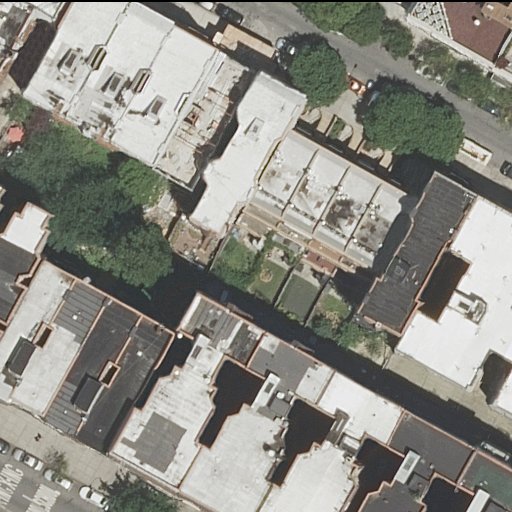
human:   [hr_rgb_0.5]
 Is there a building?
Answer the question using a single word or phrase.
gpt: yes

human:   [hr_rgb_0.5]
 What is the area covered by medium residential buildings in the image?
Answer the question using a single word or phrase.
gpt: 4800m2

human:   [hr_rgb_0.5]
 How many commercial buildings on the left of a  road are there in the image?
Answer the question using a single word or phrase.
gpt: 0

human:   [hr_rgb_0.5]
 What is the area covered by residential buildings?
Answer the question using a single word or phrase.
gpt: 5548m2

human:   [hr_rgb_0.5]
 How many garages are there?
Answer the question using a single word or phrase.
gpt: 0

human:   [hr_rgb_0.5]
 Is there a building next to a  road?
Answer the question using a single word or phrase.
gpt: yes

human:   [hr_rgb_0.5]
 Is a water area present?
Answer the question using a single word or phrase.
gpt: no

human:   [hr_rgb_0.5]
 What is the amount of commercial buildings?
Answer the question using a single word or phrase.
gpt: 0

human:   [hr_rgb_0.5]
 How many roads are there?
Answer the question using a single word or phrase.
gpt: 2

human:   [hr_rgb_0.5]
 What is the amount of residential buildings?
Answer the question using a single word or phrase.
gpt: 26

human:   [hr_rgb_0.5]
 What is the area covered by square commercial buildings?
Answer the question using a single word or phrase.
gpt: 0m2

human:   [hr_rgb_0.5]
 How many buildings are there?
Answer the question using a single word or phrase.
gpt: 26

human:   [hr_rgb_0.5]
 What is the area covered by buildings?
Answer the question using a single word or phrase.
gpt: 5548m2

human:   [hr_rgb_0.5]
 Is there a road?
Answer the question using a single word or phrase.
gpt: yes

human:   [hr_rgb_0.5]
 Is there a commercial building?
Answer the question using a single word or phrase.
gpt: no

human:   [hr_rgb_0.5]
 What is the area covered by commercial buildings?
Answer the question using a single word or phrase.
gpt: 0m2

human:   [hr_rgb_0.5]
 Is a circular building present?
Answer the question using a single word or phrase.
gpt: no

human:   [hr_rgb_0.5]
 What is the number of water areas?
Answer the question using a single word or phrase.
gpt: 0

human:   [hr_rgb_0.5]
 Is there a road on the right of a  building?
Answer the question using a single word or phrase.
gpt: yes

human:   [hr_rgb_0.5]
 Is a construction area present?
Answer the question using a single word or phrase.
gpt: no

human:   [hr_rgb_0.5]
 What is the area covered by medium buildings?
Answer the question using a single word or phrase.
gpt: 4800m2

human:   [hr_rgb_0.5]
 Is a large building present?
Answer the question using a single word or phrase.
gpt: yes

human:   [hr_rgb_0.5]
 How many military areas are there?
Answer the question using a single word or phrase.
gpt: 0

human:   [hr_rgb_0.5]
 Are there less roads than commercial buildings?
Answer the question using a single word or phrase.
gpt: no

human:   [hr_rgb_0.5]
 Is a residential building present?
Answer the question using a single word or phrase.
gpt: yes

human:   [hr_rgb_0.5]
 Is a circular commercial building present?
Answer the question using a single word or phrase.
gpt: no

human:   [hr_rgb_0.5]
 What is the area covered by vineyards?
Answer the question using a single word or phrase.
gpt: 0m2

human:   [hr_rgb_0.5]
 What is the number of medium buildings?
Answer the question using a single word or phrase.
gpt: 19

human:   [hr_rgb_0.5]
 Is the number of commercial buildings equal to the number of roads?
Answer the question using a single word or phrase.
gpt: no

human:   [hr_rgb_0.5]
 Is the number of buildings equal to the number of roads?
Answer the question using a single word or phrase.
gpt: no

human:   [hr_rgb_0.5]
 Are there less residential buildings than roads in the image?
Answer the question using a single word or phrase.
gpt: no

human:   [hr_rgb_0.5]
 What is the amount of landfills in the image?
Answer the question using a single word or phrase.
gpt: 0

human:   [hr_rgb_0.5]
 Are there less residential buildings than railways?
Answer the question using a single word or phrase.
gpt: no

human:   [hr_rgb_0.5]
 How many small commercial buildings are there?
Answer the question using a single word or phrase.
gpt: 0

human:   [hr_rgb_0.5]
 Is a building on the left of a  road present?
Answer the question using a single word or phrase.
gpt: yes

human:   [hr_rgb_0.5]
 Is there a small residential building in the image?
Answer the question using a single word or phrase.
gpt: yes

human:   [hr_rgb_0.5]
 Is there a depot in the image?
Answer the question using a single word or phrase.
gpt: no

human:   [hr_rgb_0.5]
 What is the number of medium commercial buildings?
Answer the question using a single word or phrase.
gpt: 0

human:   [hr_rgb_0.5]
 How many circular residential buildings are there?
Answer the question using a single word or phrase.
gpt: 0

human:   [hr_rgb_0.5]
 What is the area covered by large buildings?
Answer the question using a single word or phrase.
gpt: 533m2

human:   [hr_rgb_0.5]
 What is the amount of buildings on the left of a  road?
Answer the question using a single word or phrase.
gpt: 16

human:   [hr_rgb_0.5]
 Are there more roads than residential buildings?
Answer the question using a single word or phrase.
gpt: no

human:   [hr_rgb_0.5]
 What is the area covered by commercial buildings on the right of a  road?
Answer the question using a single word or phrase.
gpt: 0m2

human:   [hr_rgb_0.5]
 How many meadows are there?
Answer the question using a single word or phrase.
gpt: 0

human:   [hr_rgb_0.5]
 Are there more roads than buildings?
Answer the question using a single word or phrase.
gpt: no

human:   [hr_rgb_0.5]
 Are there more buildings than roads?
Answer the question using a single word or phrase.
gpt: yes

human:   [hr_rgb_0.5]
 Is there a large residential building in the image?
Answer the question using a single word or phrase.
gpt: yes

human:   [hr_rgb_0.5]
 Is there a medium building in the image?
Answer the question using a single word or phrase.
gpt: yes

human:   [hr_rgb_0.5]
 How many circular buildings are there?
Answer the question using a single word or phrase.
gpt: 0

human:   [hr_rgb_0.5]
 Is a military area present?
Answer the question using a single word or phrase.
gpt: no

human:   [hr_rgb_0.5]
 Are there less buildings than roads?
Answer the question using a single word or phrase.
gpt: no

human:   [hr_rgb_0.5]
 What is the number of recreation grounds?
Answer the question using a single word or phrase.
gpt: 0

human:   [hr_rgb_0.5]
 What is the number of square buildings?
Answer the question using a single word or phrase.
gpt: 0

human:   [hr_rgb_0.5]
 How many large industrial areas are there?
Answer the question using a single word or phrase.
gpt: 0

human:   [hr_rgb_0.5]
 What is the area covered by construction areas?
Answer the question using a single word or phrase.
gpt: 0m2

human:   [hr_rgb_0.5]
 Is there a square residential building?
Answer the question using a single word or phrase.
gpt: no

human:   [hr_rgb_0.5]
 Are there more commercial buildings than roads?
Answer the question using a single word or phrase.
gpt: no

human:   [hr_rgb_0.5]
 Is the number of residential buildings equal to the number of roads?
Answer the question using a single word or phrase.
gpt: no

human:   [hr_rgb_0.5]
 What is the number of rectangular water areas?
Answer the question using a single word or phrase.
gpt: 0

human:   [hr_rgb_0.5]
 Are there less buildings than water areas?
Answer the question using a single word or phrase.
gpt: no

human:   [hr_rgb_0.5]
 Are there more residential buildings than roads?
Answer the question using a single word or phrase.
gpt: yes

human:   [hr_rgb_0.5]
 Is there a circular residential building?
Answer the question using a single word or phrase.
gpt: no

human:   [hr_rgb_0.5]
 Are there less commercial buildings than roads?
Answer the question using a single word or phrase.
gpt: yes

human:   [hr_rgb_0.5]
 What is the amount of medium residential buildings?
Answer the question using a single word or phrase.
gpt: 19